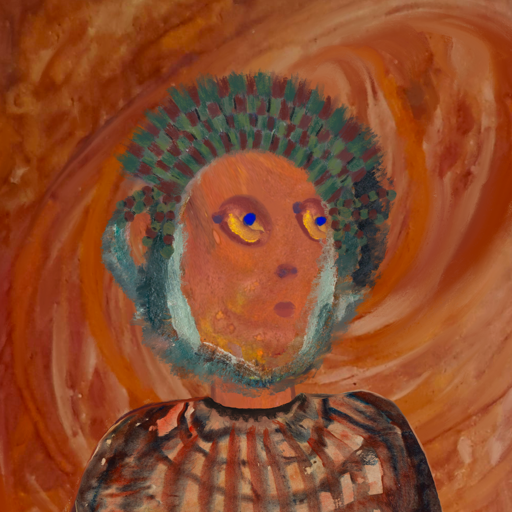
Background: Pious_Lady, Head And Neck Side: Mother_And_Son_Son, Face Side: Mother_And_Son_Son, Bust: Orphan, Hair Side: Boggyland, Head Accessory: After_Raid_Crown, Second Necklace: Blank, Necklace: Blank, Baby: Blank